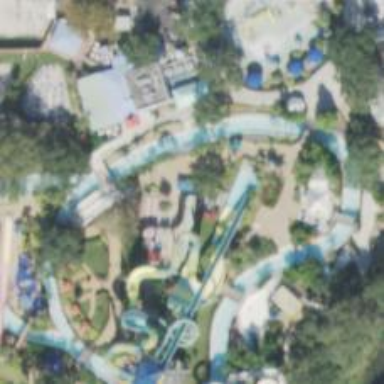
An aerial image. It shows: Water slide attraction.